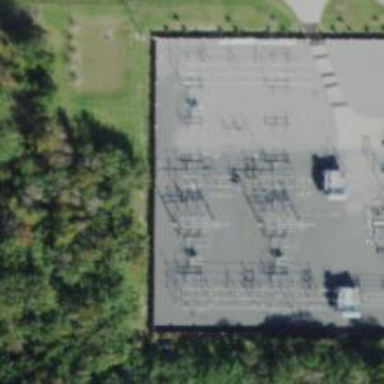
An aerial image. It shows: Switch for power supply.